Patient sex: F
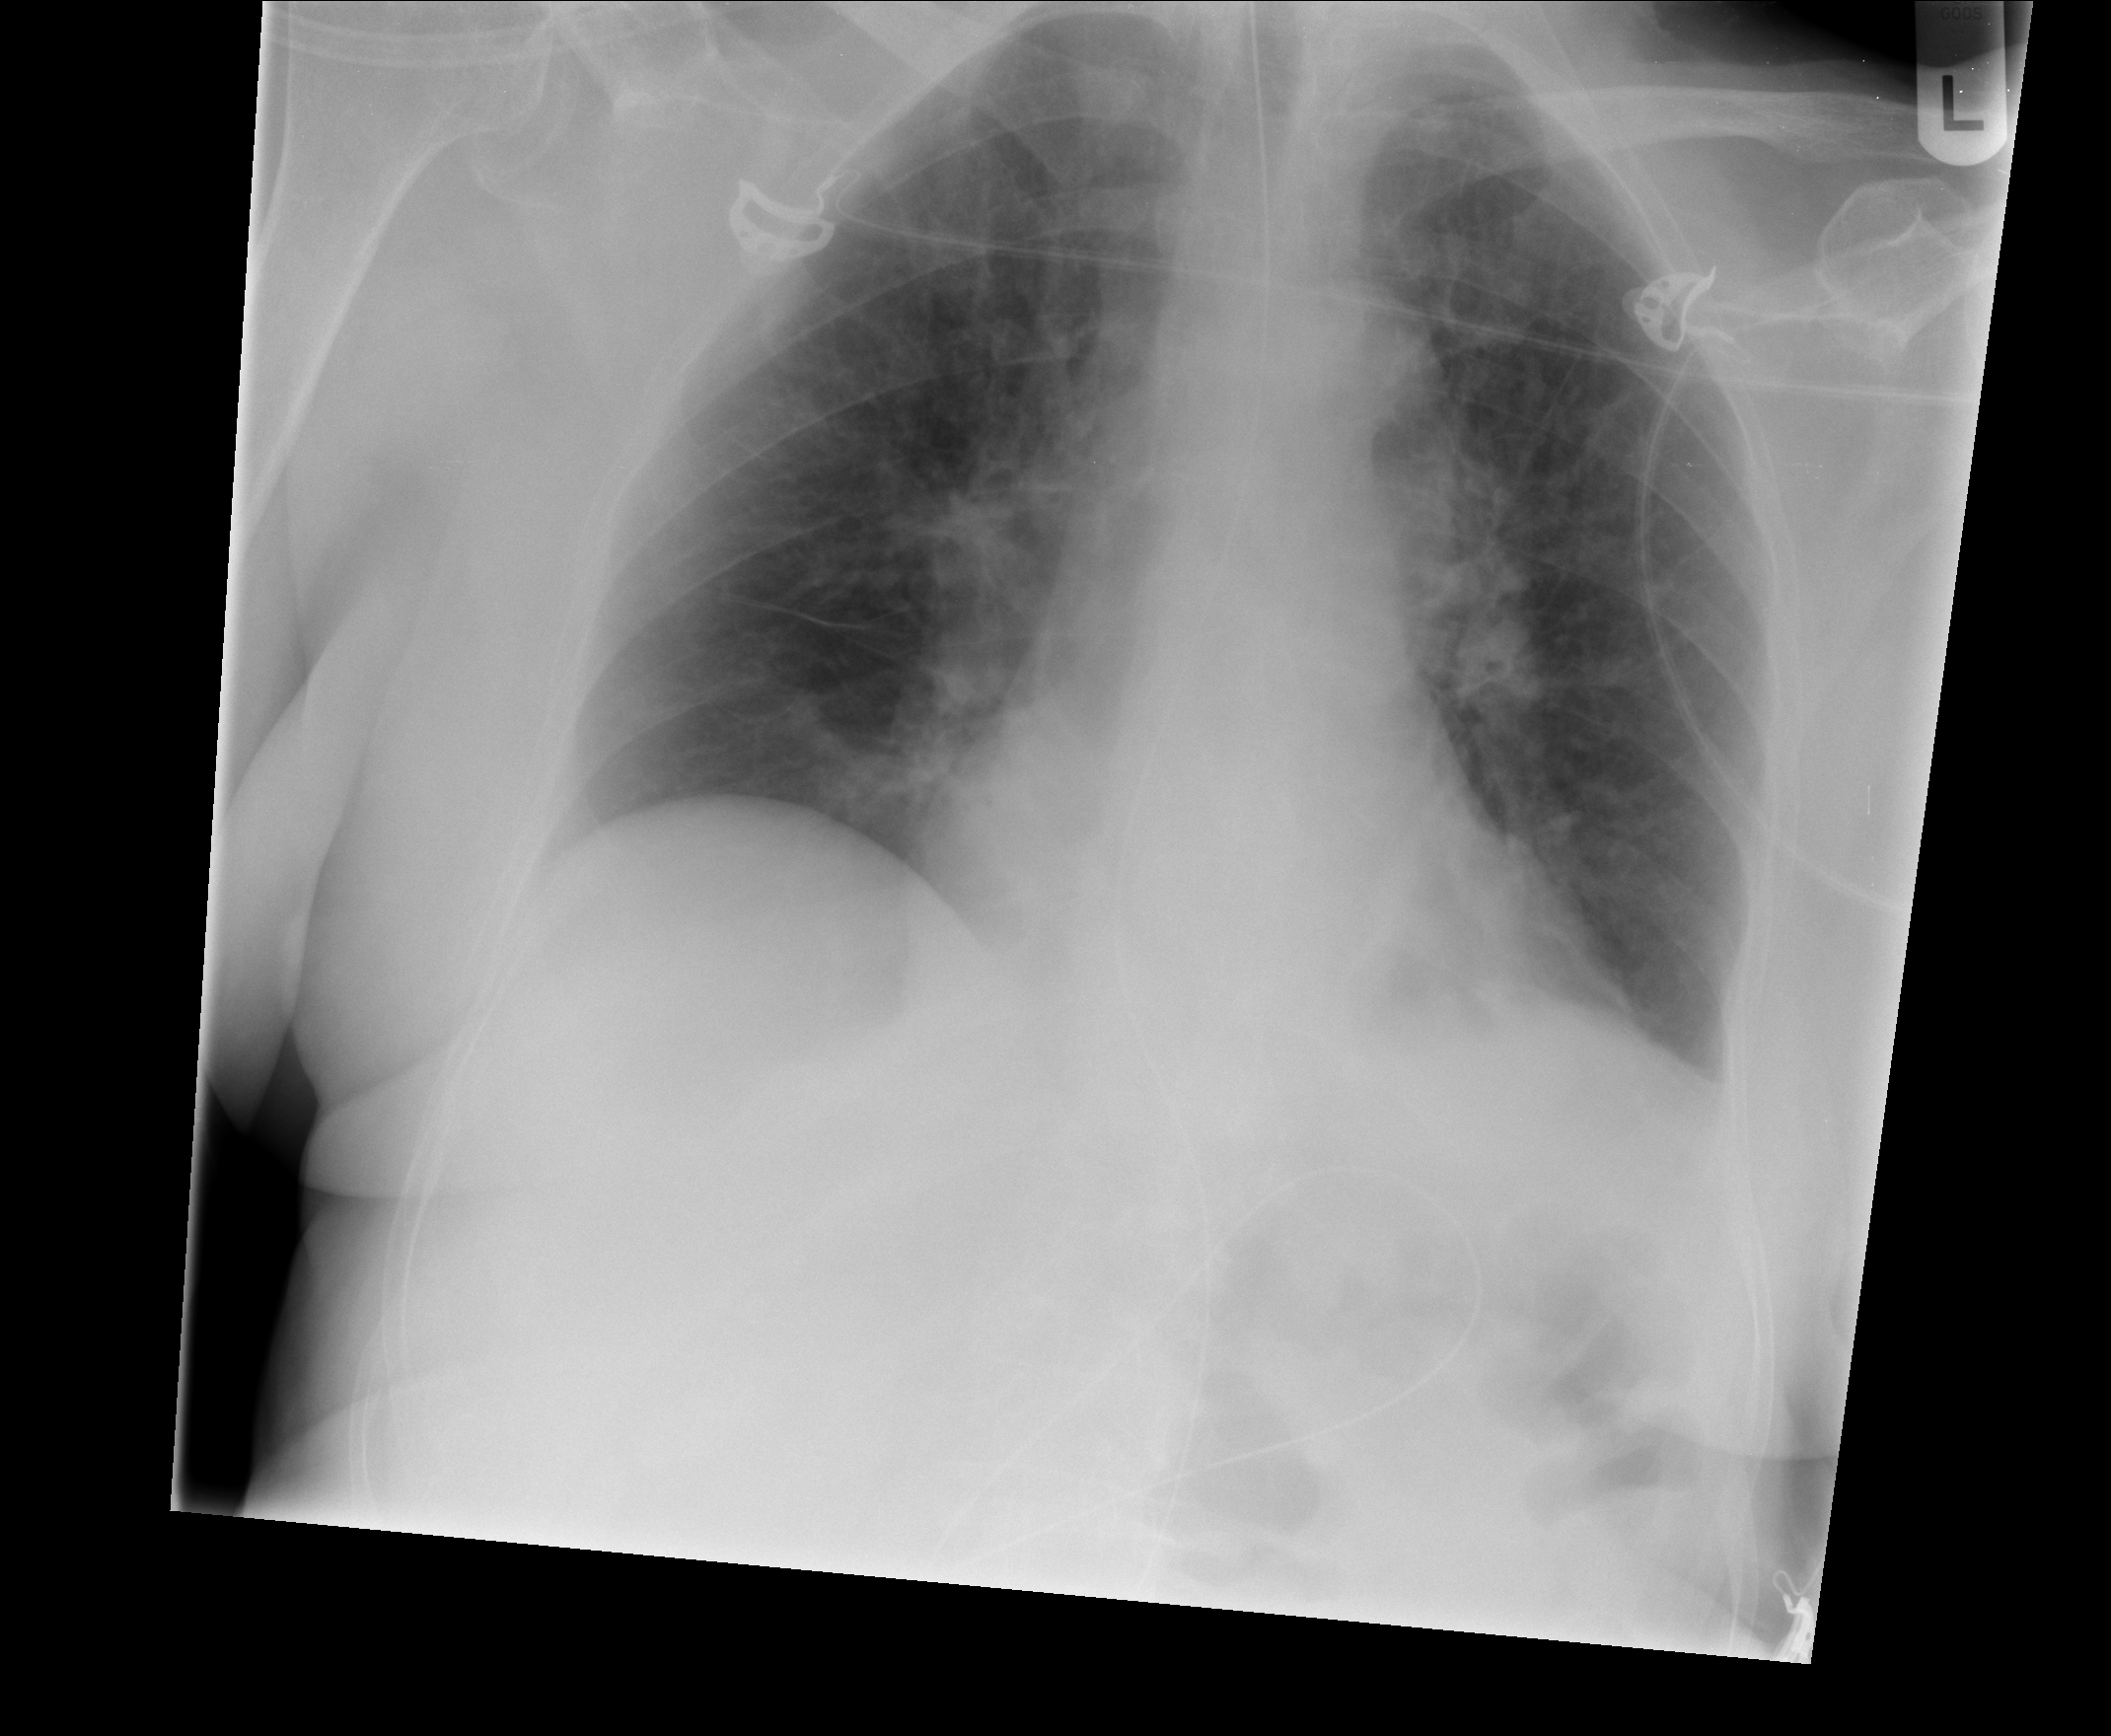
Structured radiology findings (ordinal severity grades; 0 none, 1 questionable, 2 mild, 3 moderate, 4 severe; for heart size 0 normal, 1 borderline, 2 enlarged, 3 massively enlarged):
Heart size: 0
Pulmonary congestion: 2
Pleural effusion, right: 0
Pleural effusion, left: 0
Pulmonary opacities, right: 1
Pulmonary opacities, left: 1
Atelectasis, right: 0
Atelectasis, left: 0